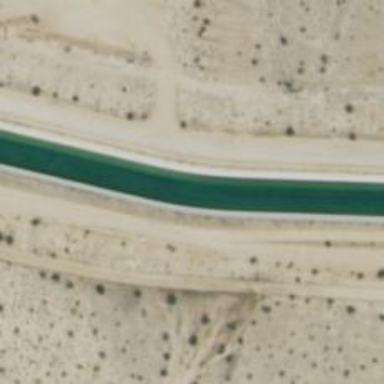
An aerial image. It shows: Canal that serves as waterway.